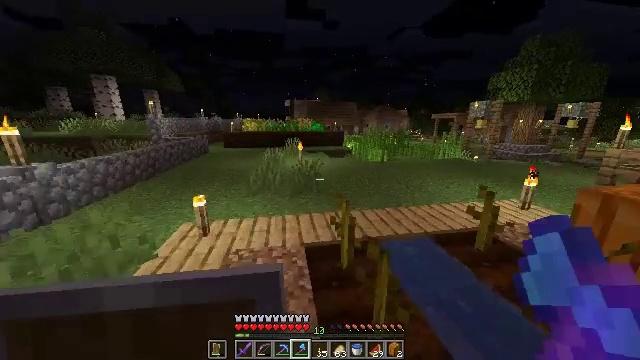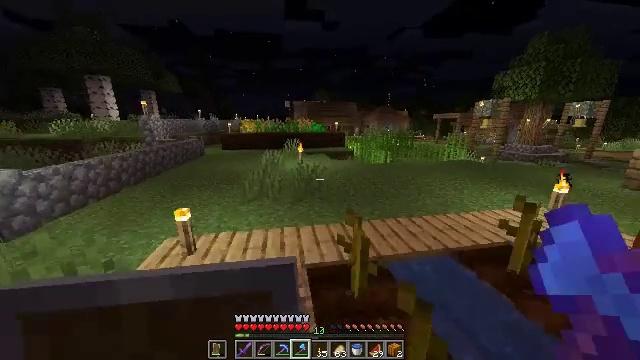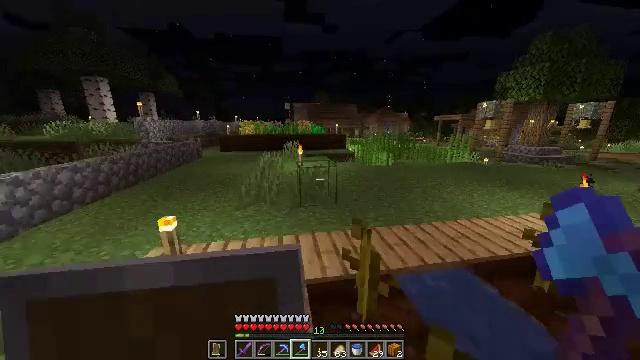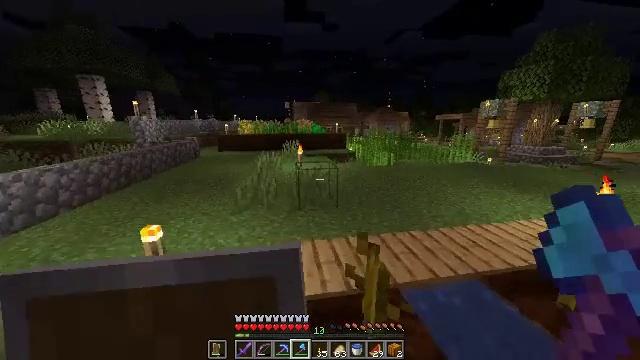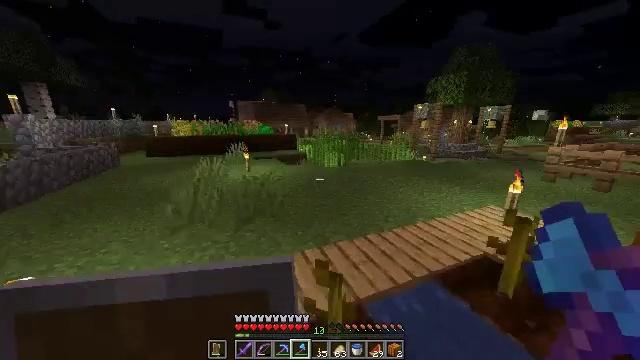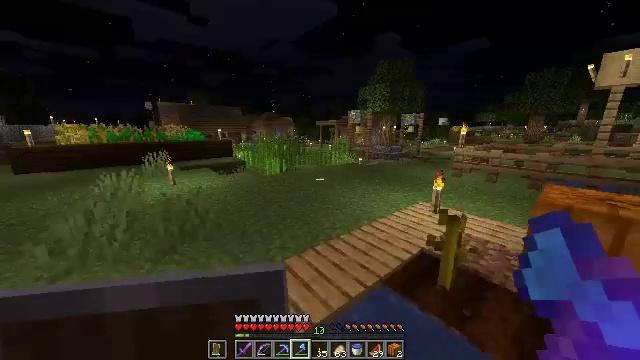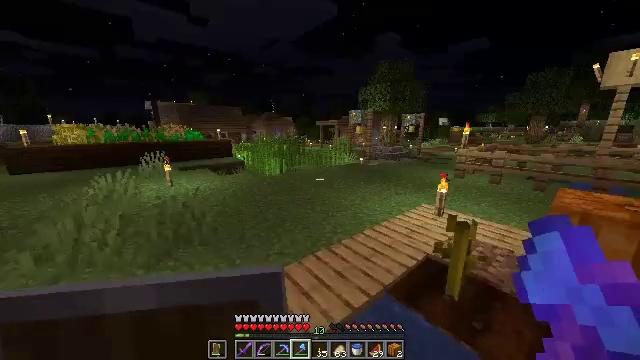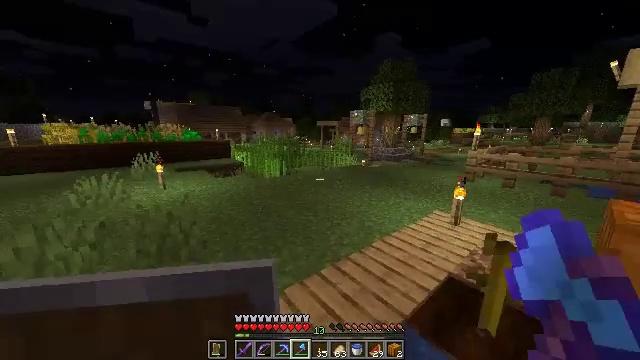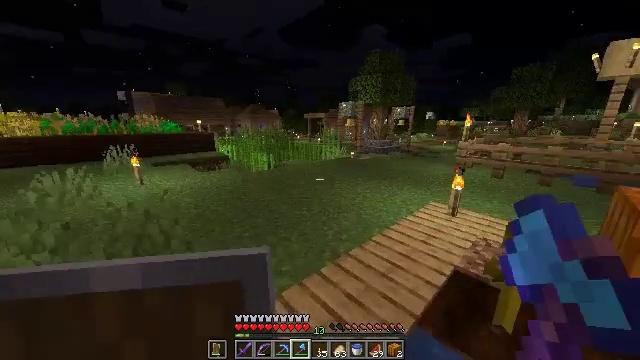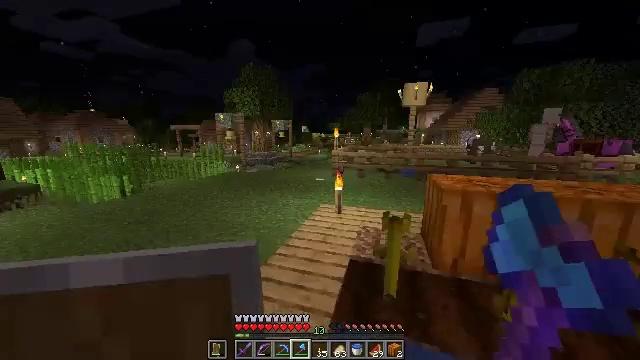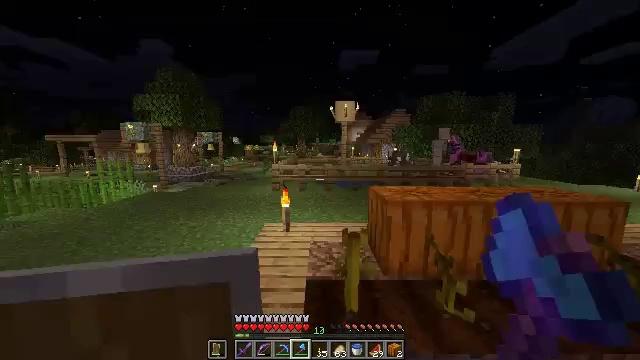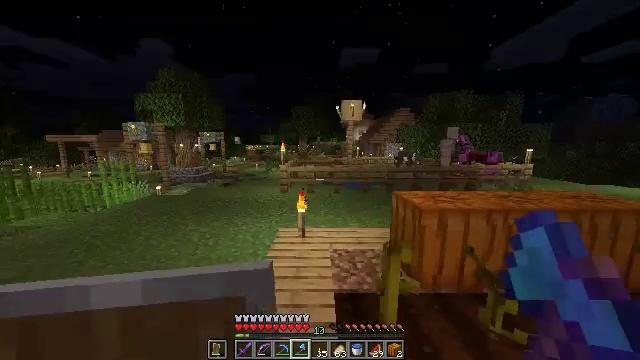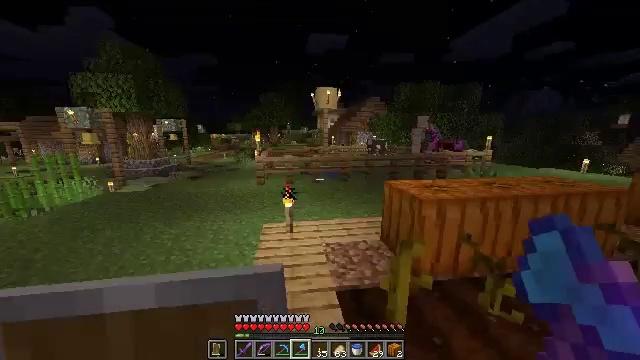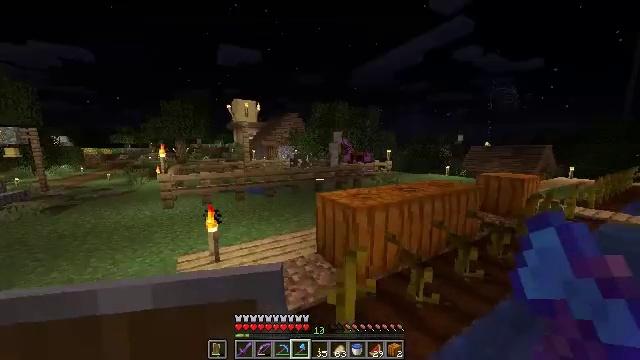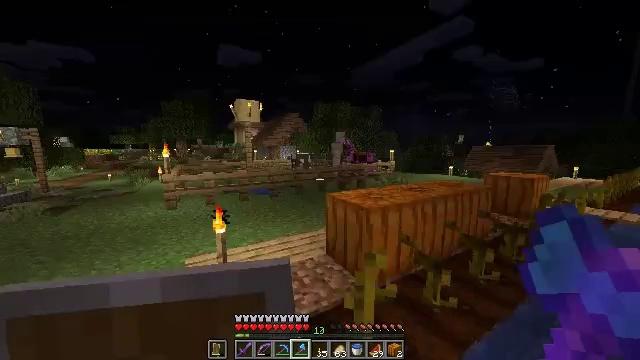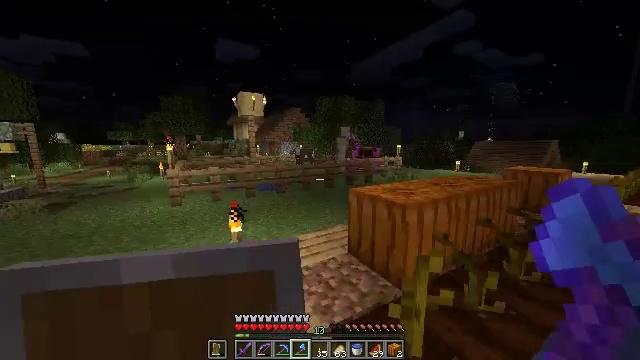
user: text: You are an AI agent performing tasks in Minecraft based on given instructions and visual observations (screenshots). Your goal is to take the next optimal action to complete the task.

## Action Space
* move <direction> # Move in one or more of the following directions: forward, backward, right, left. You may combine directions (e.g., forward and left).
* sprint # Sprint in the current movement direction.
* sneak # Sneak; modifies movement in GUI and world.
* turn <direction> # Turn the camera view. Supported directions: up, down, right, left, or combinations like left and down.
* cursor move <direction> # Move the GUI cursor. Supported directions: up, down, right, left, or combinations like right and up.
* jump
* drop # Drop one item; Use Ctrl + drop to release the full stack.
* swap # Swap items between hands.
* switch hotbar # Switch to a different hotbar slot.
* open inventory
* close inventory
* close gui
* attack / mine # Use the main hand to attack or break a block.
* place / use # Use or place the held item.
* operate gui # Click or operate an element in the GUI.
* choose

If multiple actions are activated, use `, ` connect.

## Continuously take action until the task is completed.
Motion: motion action
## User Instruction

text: Gather a pumpkin block.
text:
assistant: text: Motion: move forward
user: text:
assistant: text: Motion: move forward
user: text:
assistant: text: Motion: move forward
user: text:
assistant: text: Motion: move forward, turn right
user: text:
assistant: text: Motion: move forward, turn right and up
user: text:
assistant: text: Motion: move forward
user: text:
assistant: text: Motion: move forward and move left
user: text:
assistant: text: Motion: move forward and move left, turn right and down
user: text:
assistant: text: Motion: move forward and move left, turn right and up
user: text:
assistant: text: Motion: move forward and move left, turn right and up
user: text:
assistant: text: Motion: move forward and move left
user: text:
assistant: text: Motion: move forward and move left, turn right and down
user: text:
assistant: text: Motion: move forward and move left, turn right and up
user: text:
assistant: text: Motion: move forward and move left
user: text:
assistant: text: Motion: move forward and move left, turn down
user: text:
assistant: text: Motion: move forward and move left, turn right and down
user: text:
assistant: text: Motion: move forward and move left, turn right and down
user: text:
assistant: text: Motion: move forward and move left, turn right and down
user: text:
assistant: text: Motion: move forward and move left, turn right and down
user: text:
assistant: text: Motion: move forward, turn right and down, attack / mine
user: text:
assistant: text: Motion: attack / mine
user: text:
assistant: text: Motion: turn right and up, attack / mine
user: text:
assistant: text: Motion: attack / mine
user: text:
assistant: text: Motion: attack / mine
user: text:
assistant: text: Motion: attack / mine
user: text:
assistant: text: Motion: turn right, attack / mine
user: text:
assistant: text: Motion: attack / mine
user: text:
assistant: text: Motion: move forward, attack / mine
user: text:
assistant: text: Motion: move forward, turn right and up, attack / mine
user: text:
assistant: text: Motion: move forward and move left, turn right, attack / mine